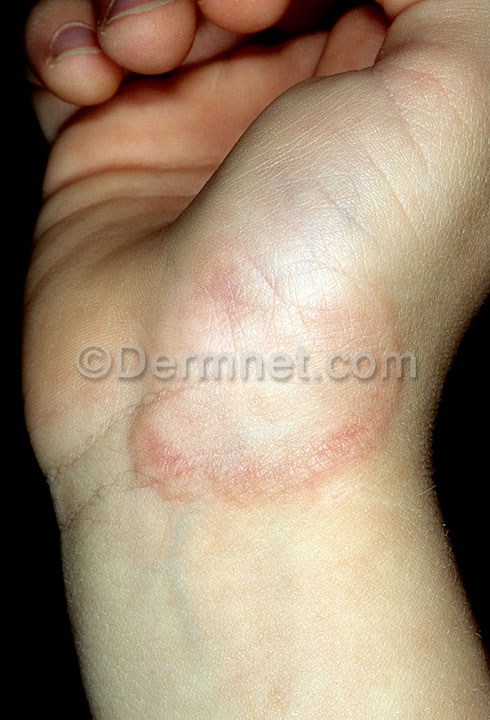
Disease: Systemic Disease